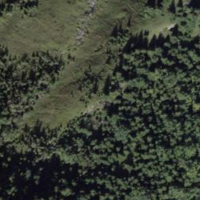
EUNIS habitat code: 48
Species observed at this site:
Astrantia major